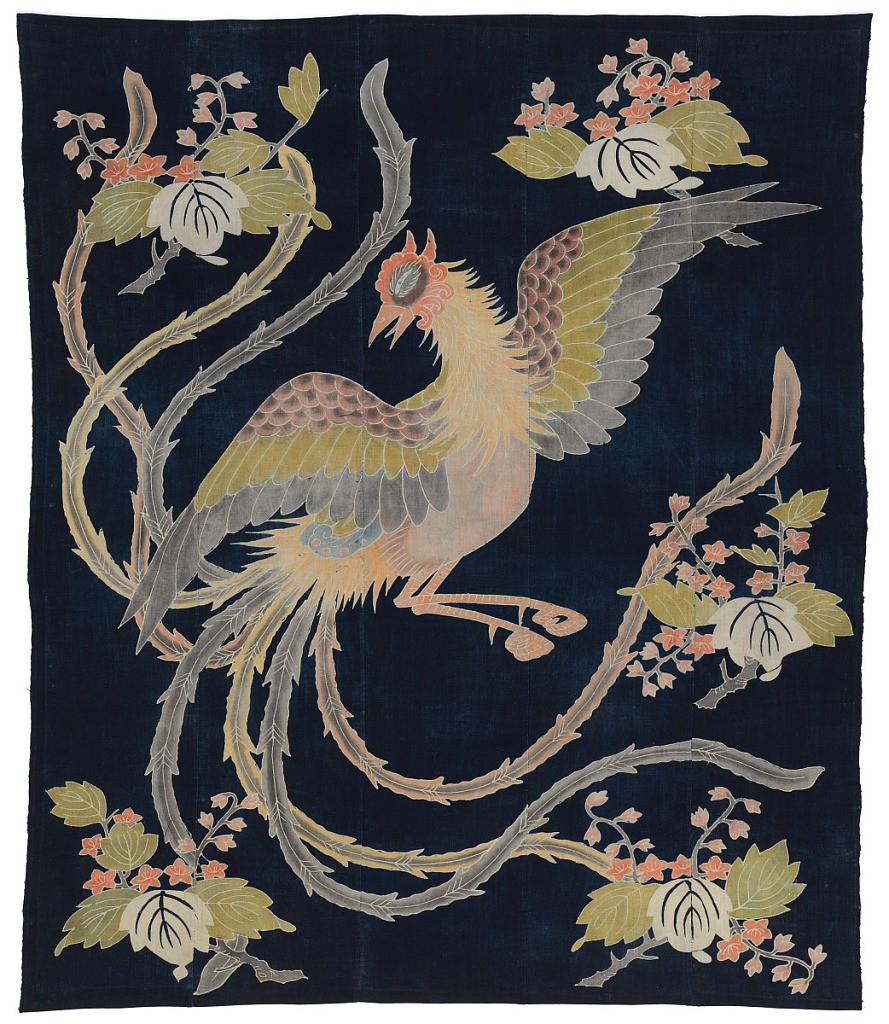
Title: Bedcover
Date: early 19th century
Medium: cotton Technique: resist printed and painted
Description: Bedcover made from five breadths of narrow fabric. Dark blue with soft shades of rose, yellow-orange, pale green and gray-violet. Design shows a large bird with widely-spread wings, long tail feathers and foliage. It is known as the Hou-ou Bird and the Paulownia Tree. The colors, now faded, were put in by hand after the ground was printed. The outlines of the bird's wings and lines in the feathers are reserved in white.